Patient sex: F
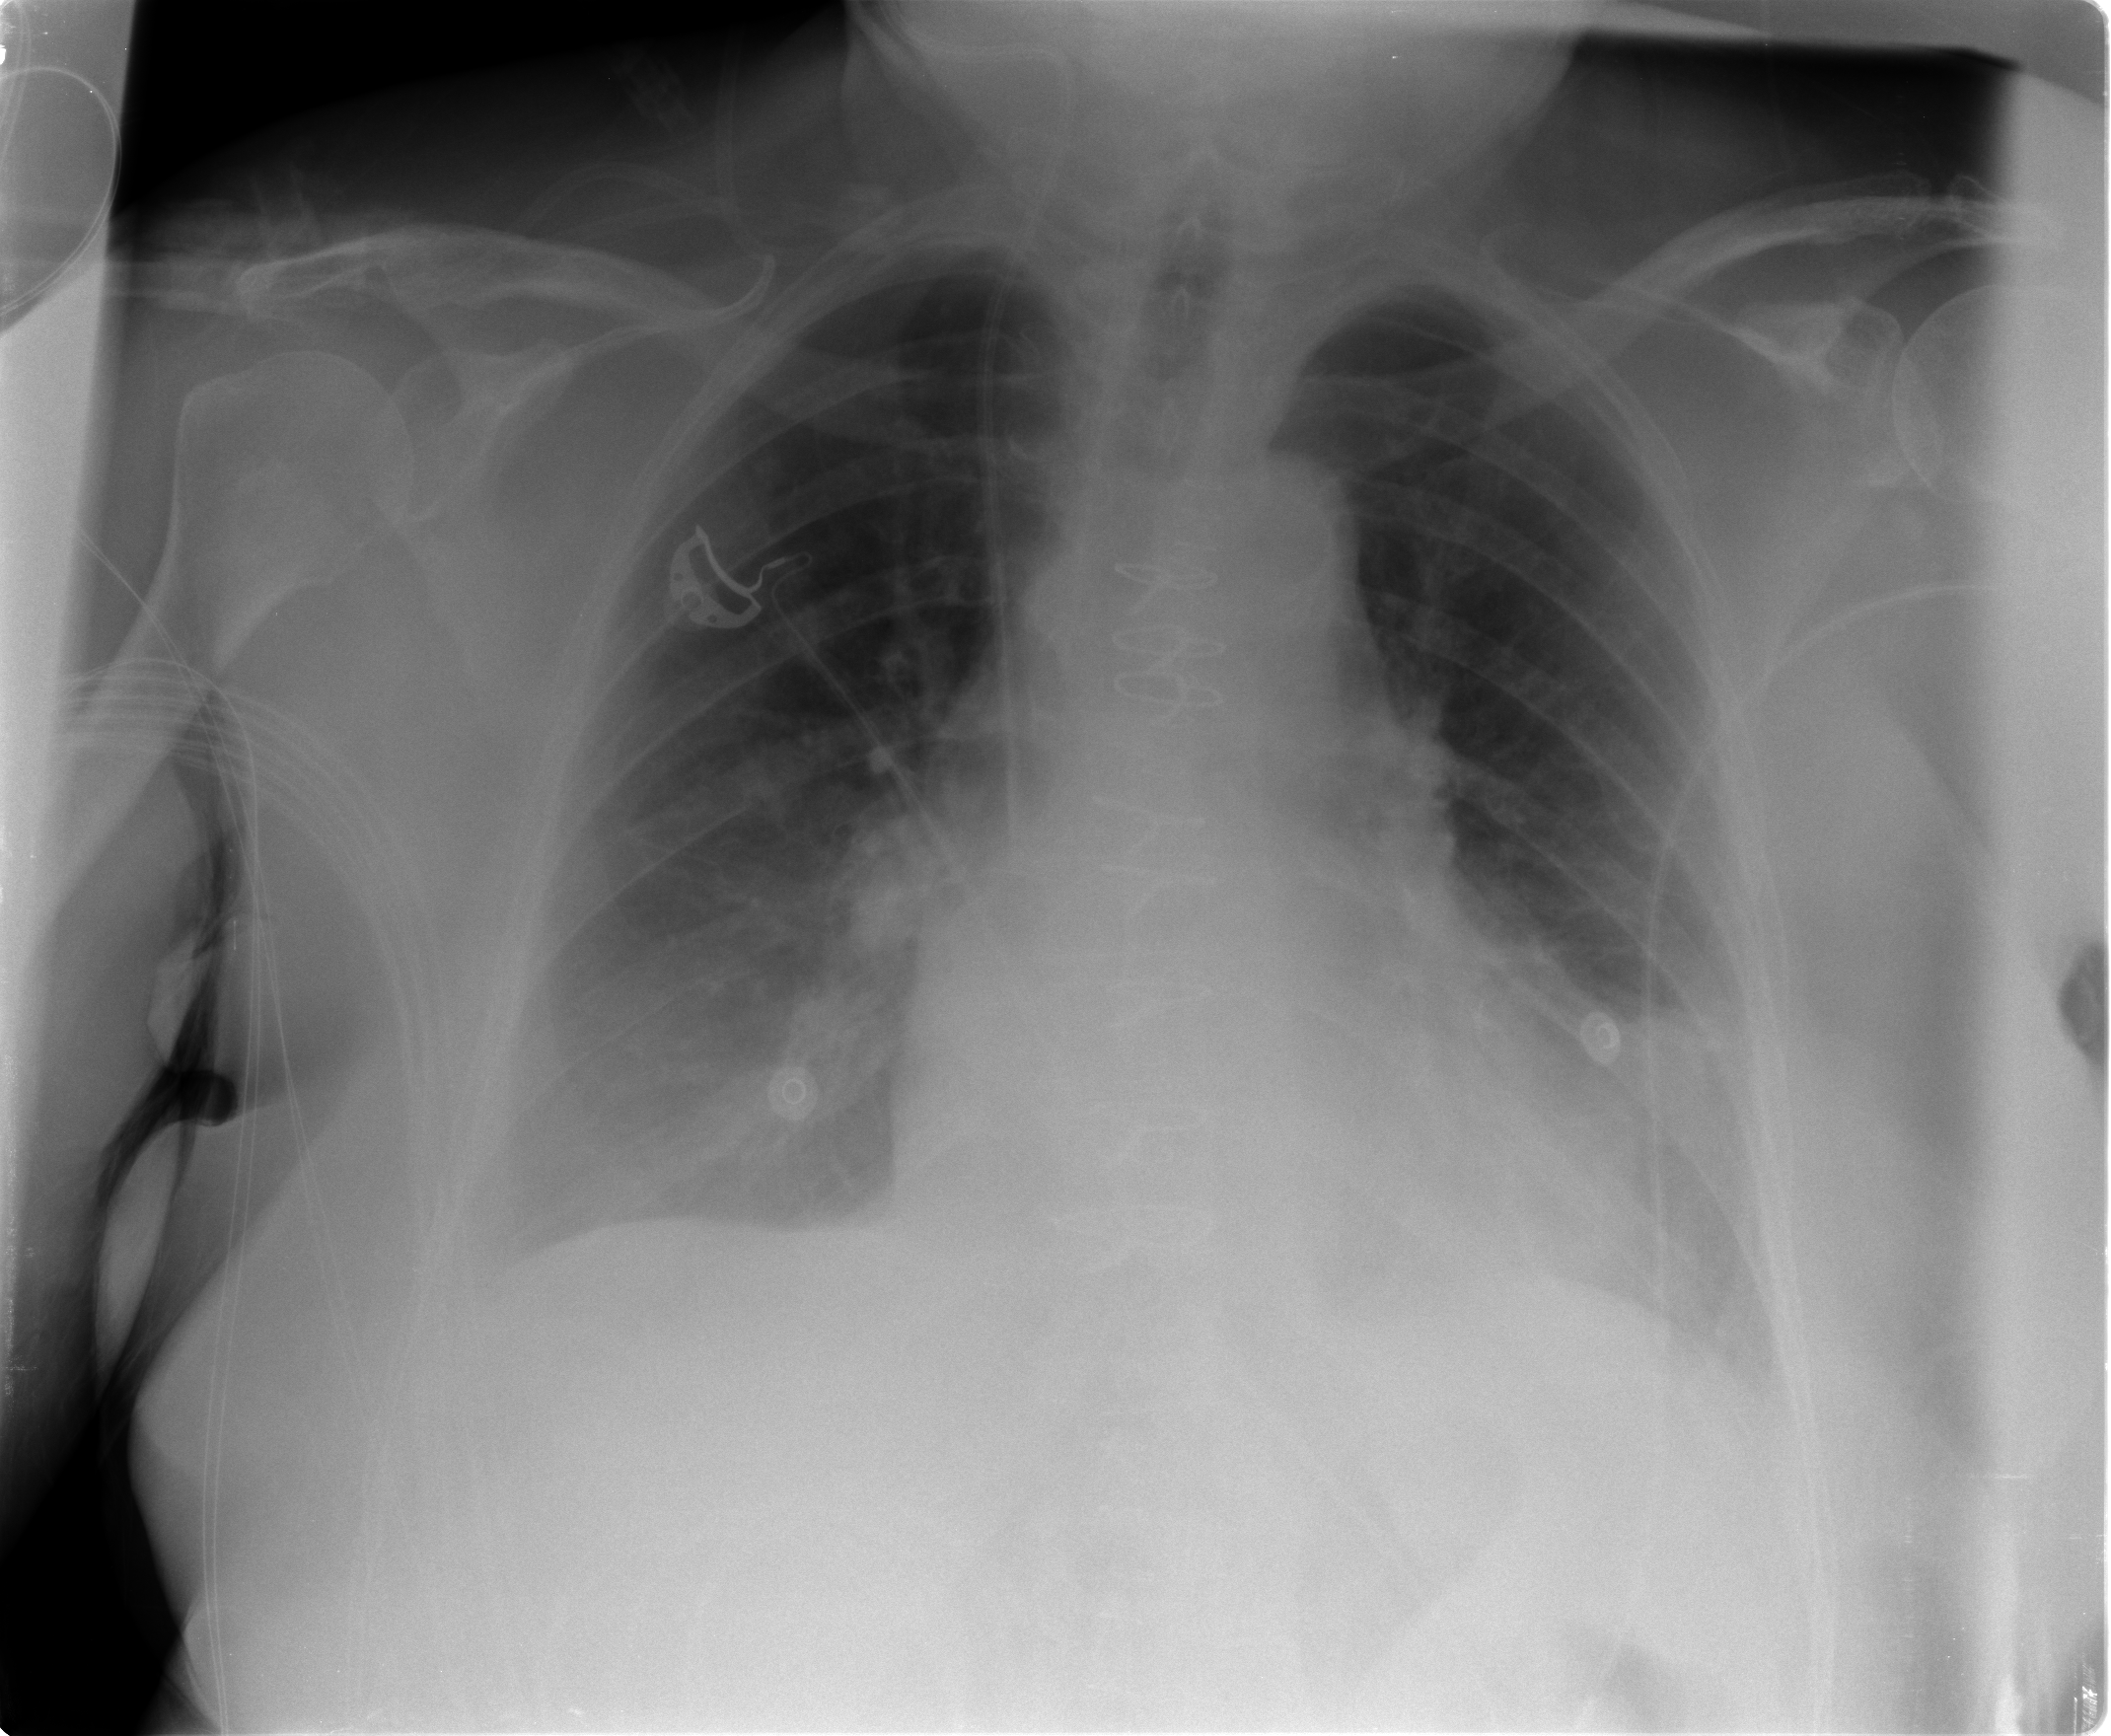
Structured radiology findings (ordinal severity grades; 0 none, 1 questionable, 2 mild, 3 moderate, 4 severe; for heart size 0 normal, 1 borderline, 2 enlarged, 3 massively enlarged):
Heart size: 1
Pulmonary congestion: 1
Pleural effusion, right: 2
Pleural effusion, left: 2
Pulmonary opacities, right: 1
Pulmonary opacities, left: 2
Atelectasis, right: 2
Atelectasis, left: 2